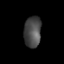
Tissue: lung
Cell type: Myeloid cells
Senescence score: 0.5901
Nuclear area (px): 518
Mean DAPI intensity: 73.49